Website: apple
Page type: receipt
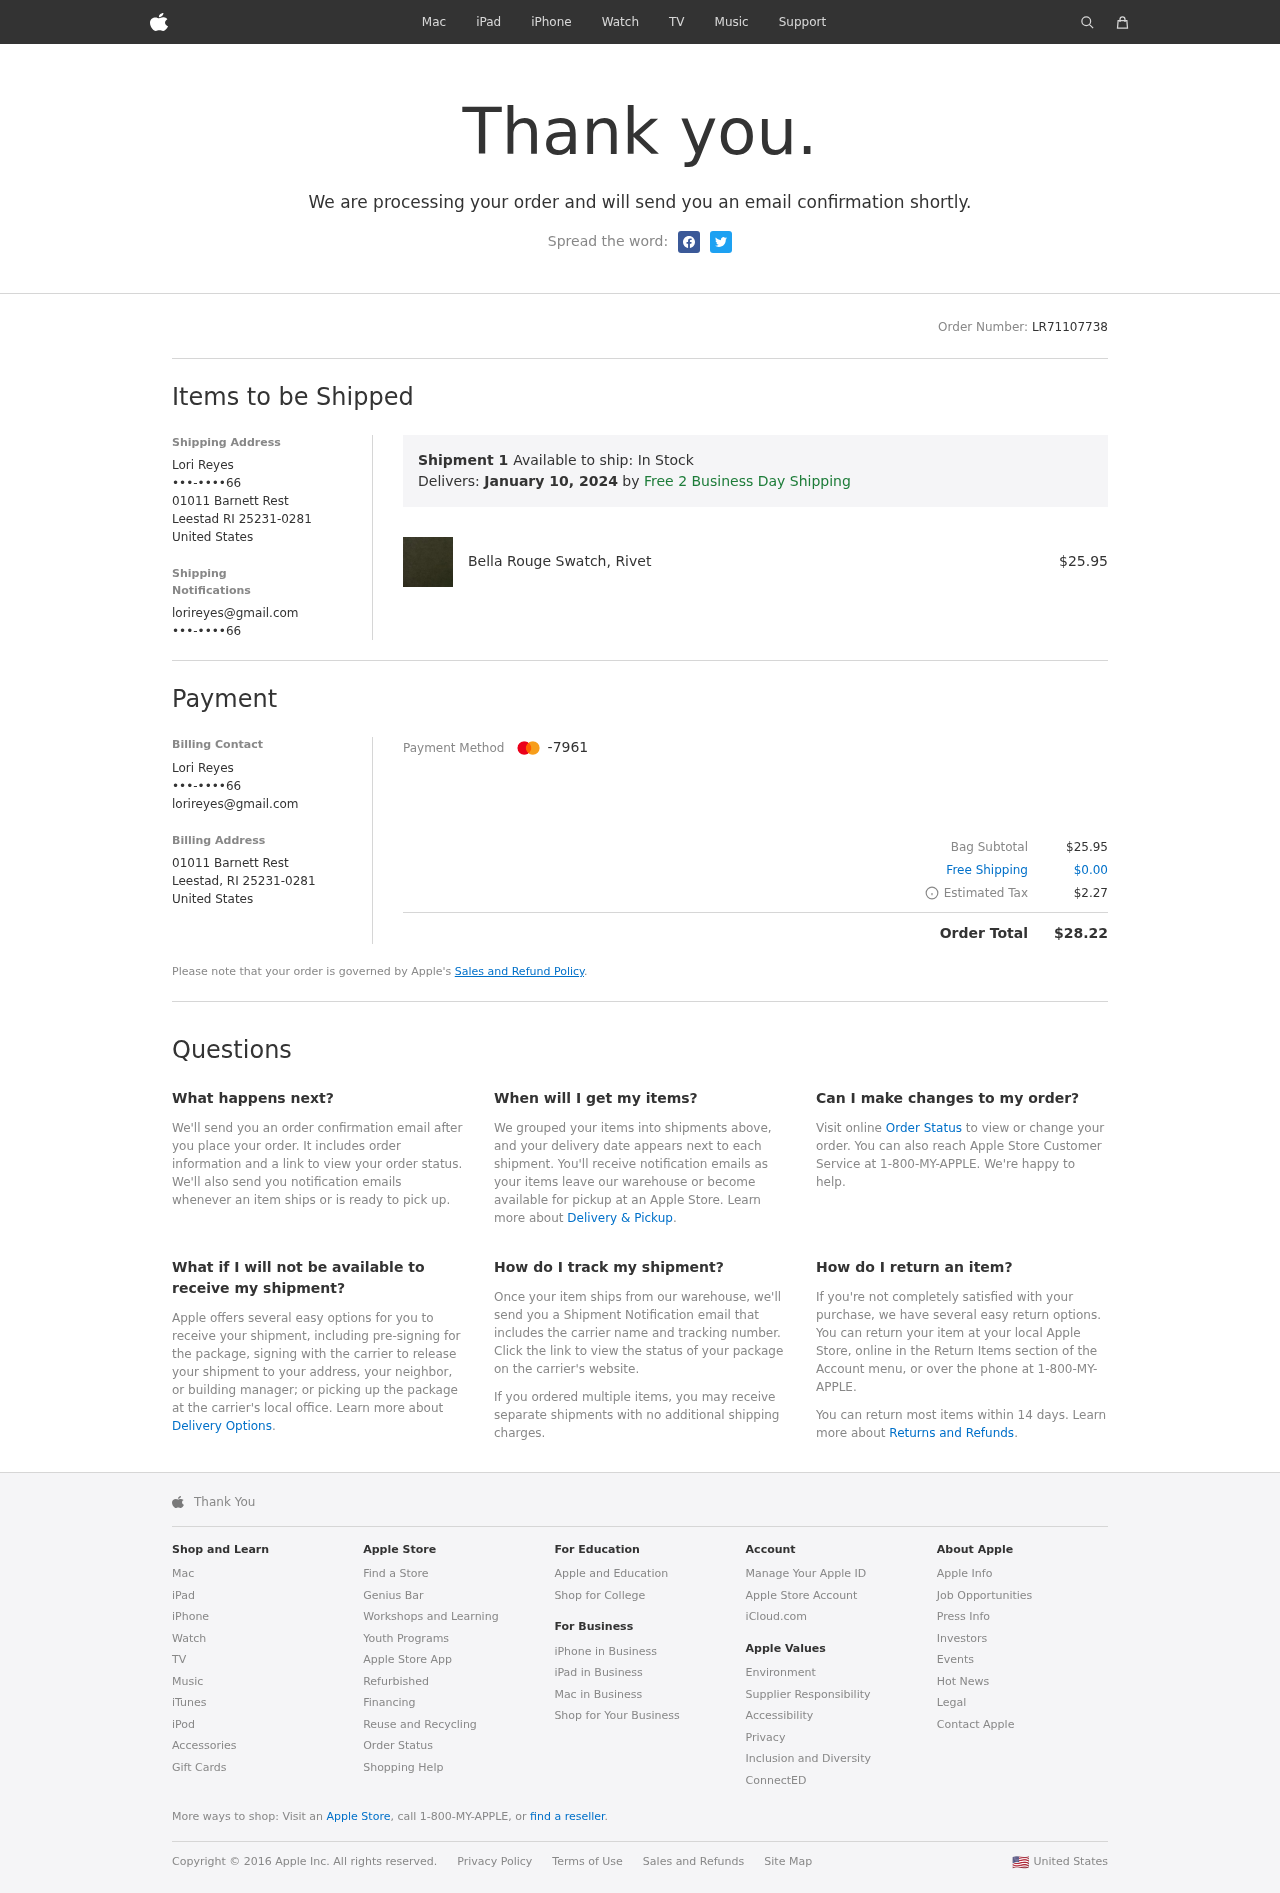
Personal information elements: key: PII_CARD_LAST4
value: -7961
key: PII_CITY
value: Leestad
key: PII_COUNTRY
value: United States
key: PII_EMAIL
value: lorireyes@gmail.com
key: PII_EMAIL2
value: lorireyes@gmail.com
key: PII_FULLNAME
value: Lori Reyes
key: PII_FULLNAME2
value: Lori Reyes
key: PII_PHONE
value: •••-••••66
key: PII_PHONE2
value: •••-••••66
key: PII_PHONE3
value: •••-••••66
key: PII_POSTCODE_FULL
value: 25231-0281
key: PII_STATE_ABBR
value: RI
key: PII_STREET
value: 01011 Barnett Rest
Product elements: key: PRODUCT1_NAME
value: Bella Rouge Swatch, Rivet
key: PRODUCT1_PRICE
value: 25.95
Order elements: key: ORDER_ID
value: LR71107738
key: ORDER_DELIVERY_DATE
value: January 10, 2024
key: ORDER_SUBTOTAL
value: $25.95
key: ORDER_SHIPPING_COST
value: $0.00
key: ORDER_TAX
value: $2.27
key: ORDER_TOTAL
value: $28.22